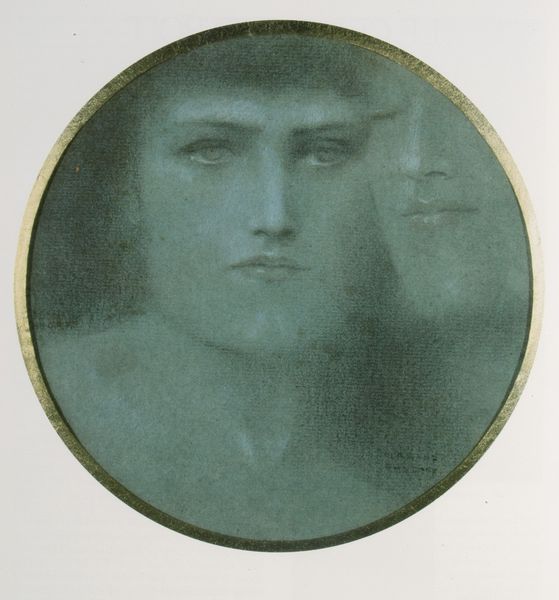
Titel: Etude pour Des caresses
Künstler: Fernand Khnopff
Standort: New York (New York)
Institution: Privatsammlung
Schlagwörter: blau, dunkel, kopf, mann, nackt, schatten, weiß, frauen, grün, menschen, mädchen, ausschnitt, frau, frisur, glas, grau, hell, köpfe, licht, mund, nase, ohr, profil, schwarz, stirn, türkis, zeichnung, blick, dame, schleier, symbolismus, alt, gesichter, augen, böse, gesicht, rahmen, silber, teller, trauer, bild, bildnis, goldrahmen, hals, portrait, porträt, signatur, spiegel, auge, gold, haare, paar, augenbrauen, dekoltee, frontal, kinn, lippe, lippen, traurig, zart, kreis, rund, tondo, wangen, liebe, ruhe, zwei, nebel, grisaille, rand, matt, angst, blue, kiss, men, people, white, women, black, face, female, gray, green, grey, hair, jugendstil, münder, nasen, nose, woman, detail, ernst, brauen, glanz, melancholisch, looking, mirror, picture, reflection, geschlossen, schwestern, unscharf, foto, schwarze haare, laviert, medaillon, porzellan, traum, scheibe, medallie, proträt, braue, verschwommen, androgyn, schläfen, sad, glasmalerei, nähe, man, gruselig, eyes, reflex, goldrand, frame, oval, shadow, brow, mouth, monochrome, genuss, quadrat, faces, photo, happy, love, mann frau, cheeks, neck, shoulder, erhöht, agen, circle, gehöht, chest, lips, stare, vertrauen, lid, eyebrows, ghost, ghostly, blurry, round, lovers, rossetti, eyebrow, fussli, gerade nase, schwarzes haar, photograph, faded, heads, noses, vertrautheit, knopff, european, eyelashes, duo, lch, sunde, stern, grainy, brows, medaile, androgynous, inlay, nostril, eyes open, eyes closed, signed, closed, sensual, lover, pale blue, rim, touching, ungeheimlich, creepy, broad face, gold edge, symmetrical face